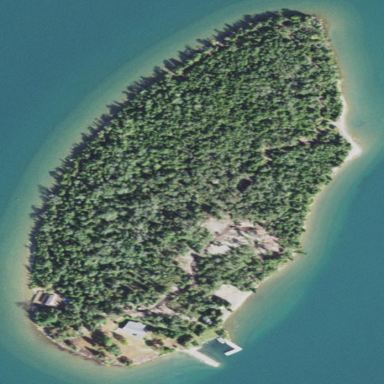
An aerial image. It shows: Islet.